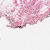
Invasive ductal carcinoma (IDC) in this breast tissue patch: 0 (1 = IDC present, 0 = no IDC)